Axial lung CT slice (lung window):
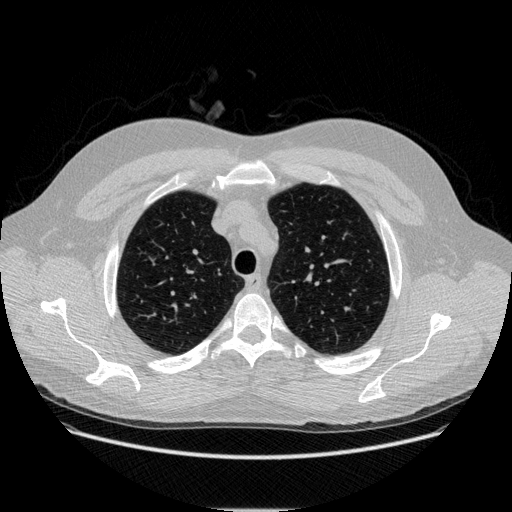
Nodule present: no